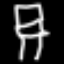
Label: chair